Question: How do I change the font of the link TLinkLabel?
For example, I want that the size of this link was 10 and the color blue:

I'm trying to change this way:
'''
LinkLabel1.Font.Color:=clBlue;
LinkLabel1.Font.Size:=10;
'''
,but nothing happens.
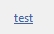
Answer: To make 'TLinkLabel' react on changes to its font property you have to set 'UseVisualStyle := false'.
Note: you cannot have different fonts for static text and the link text. The rendering is done by Windows internally and there are no means to influence this.